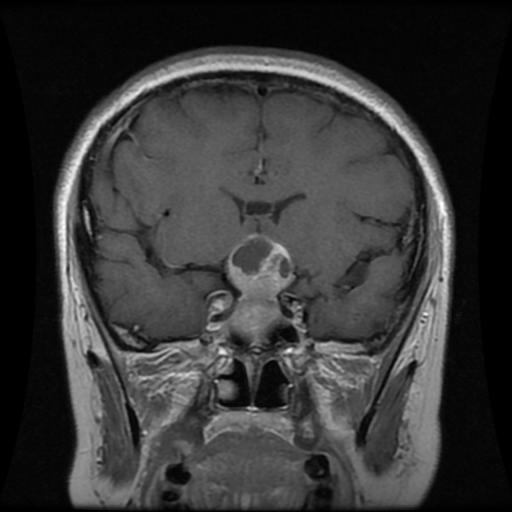
Label: pituitary